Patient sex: M
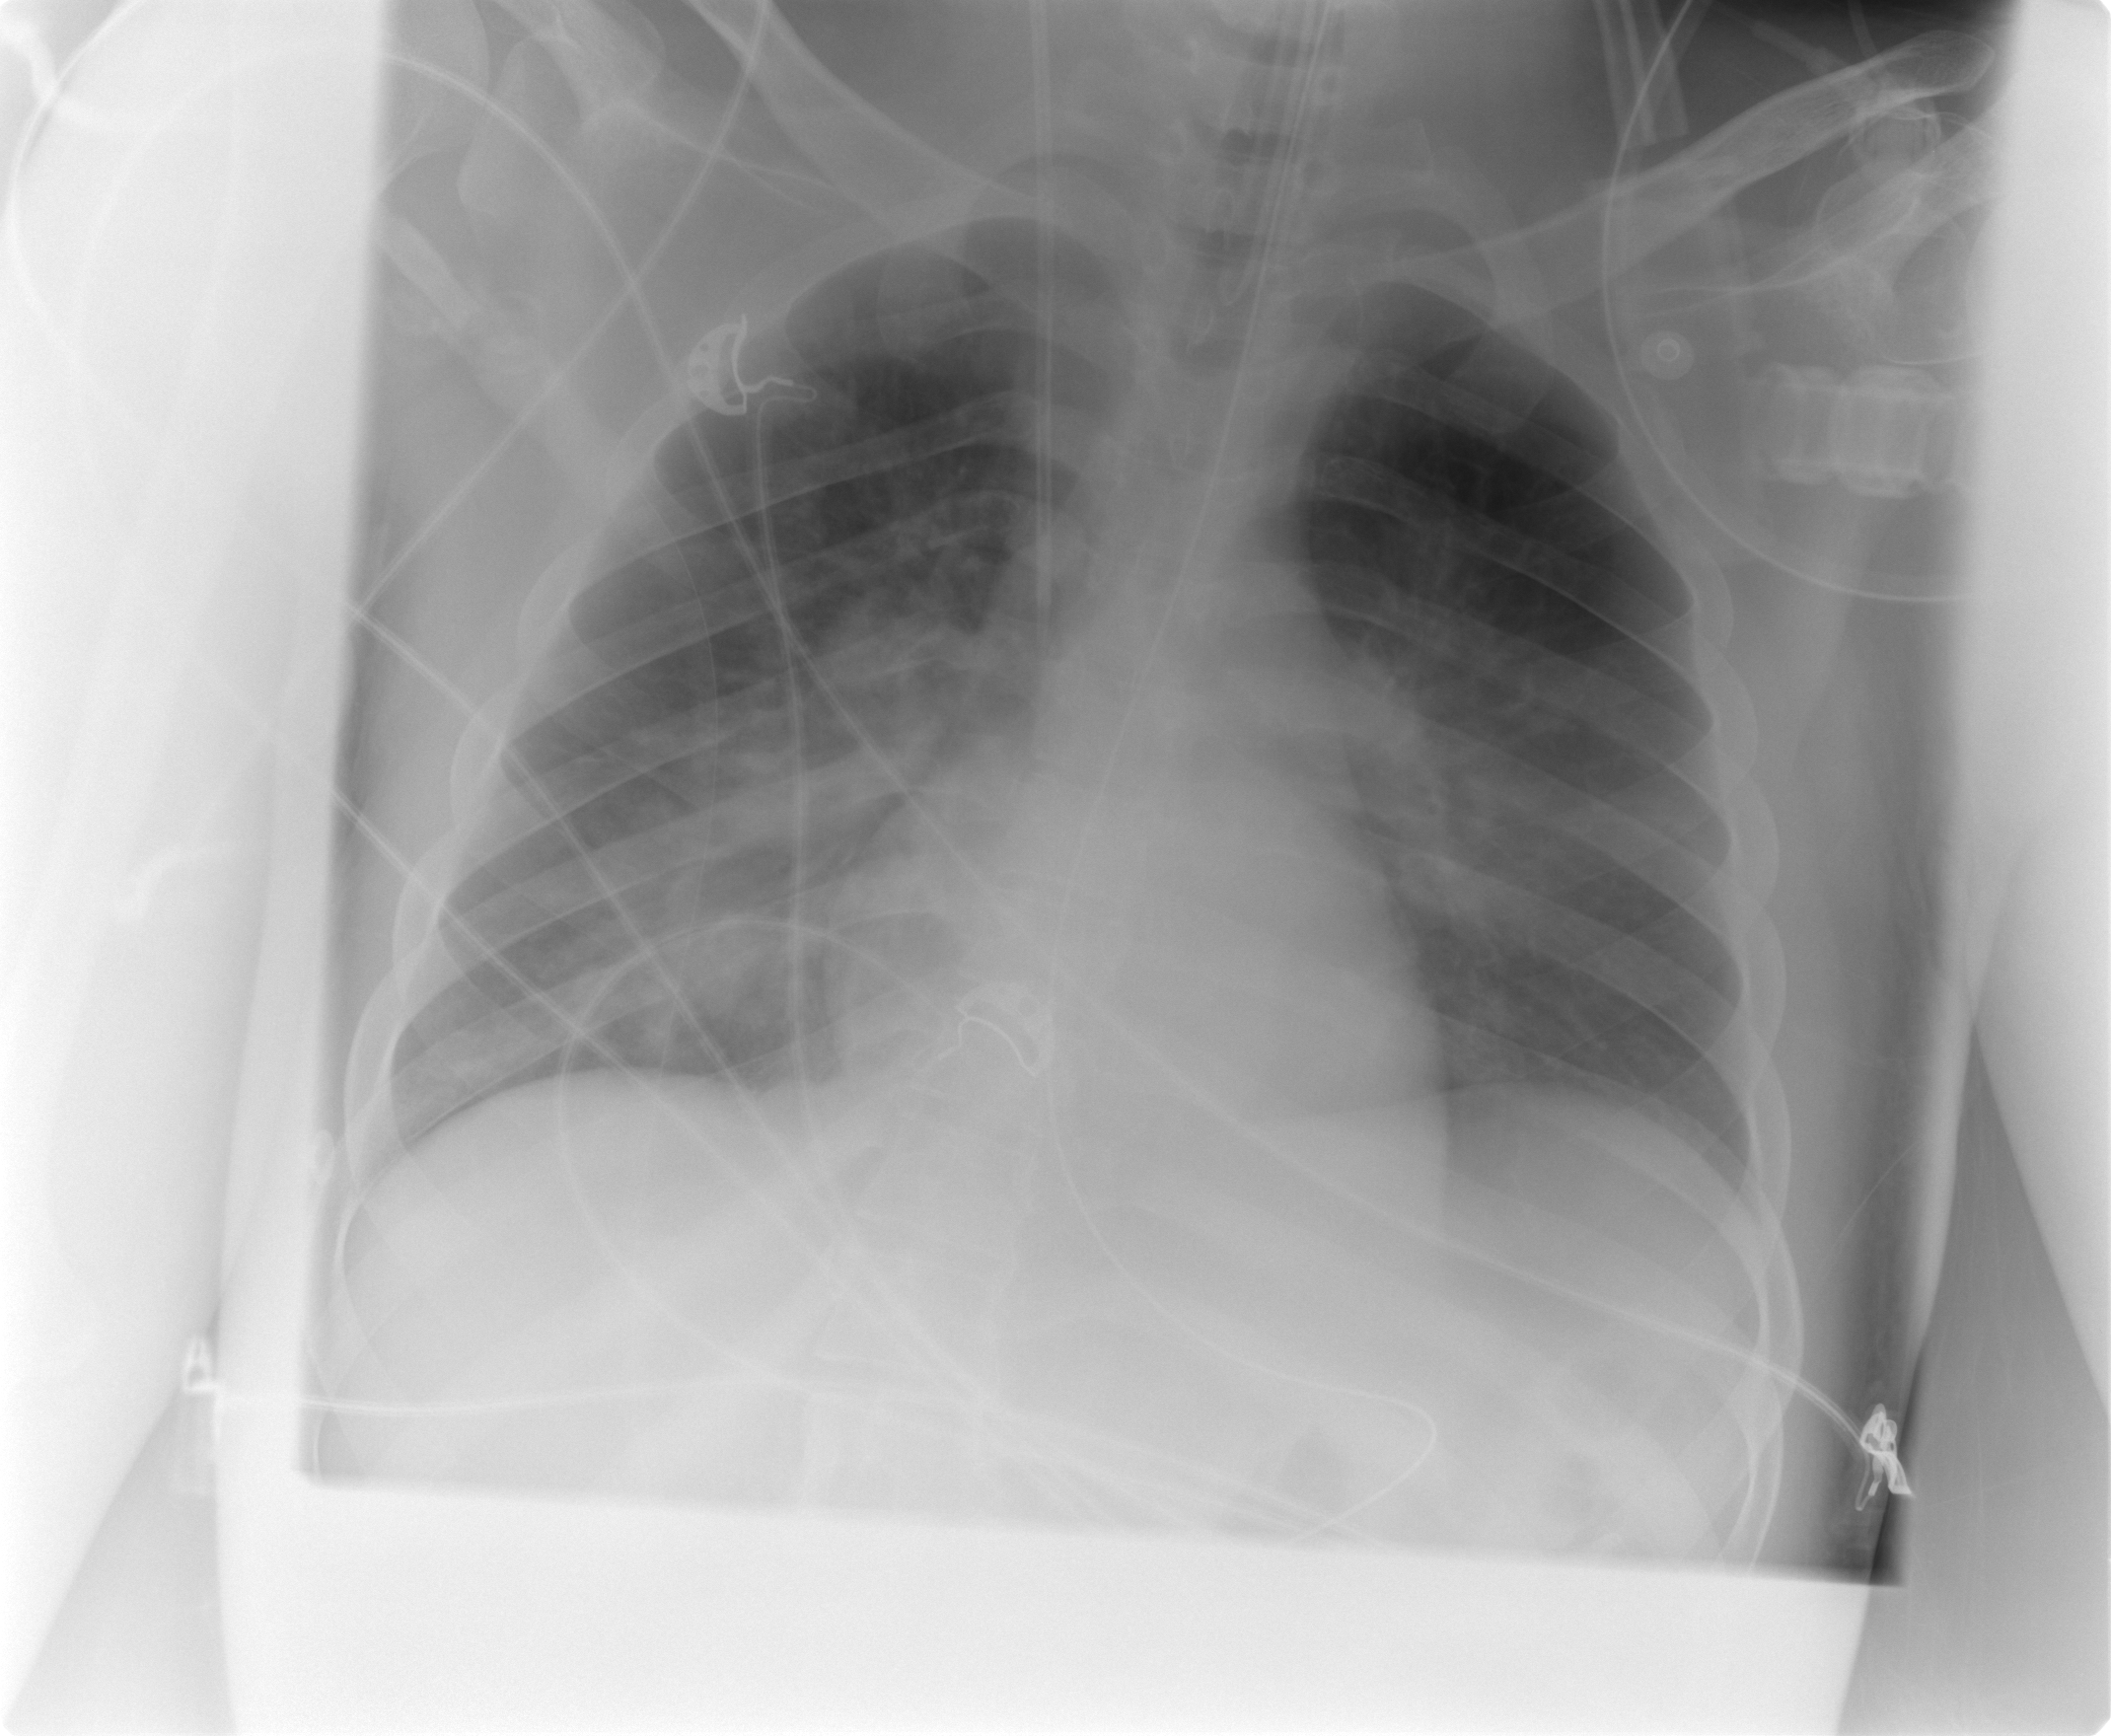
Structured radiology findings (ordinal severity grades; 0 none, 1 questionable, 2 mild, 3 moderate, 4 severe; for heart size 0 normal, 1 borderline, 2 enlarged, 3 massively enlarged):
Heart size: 0
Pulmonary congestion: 2
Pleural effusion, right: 0
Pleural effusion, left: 0
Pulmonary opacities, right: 3
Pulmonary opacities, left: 2
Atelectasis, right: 0
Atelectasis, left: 0